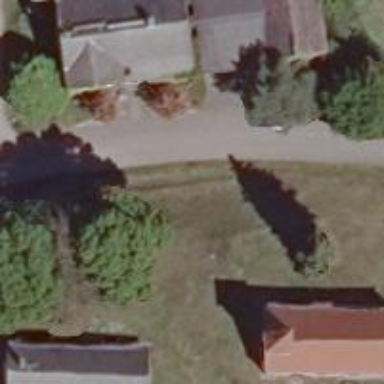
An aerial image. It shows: Residential road that functions as alley.